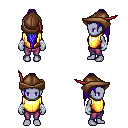
a pixel art fantasy rpg character, female body template, dark elf, purple skin, gold chest armor, magenta pants, blue extra-long topknot hairstyle, leather cap, white cloth bandages, four views (front, back, left, right), 2x2 character sprite sheet, small pixel art, hard edges, no anti-aliasing